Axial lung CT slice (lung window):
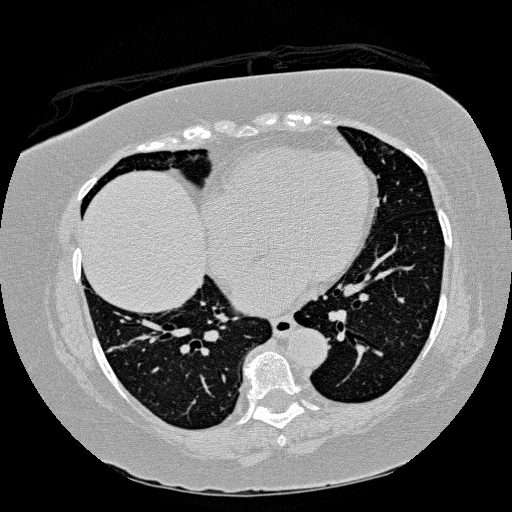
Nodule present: no